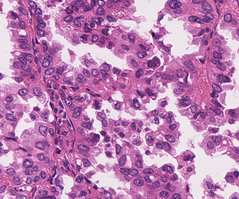
Tumor epithelial tissue: yes
Tumor-associated stroma tissue: yes
Normal tissue: no